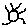
Label: sun